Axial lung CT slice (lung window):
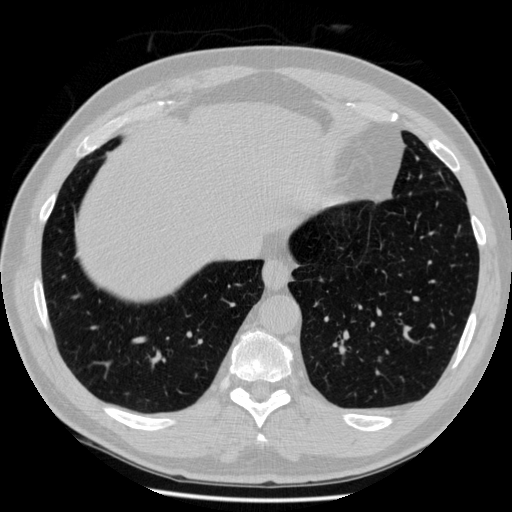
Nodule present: no